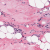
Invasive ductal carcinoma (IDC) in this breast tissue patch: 0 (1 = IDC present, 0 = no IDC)